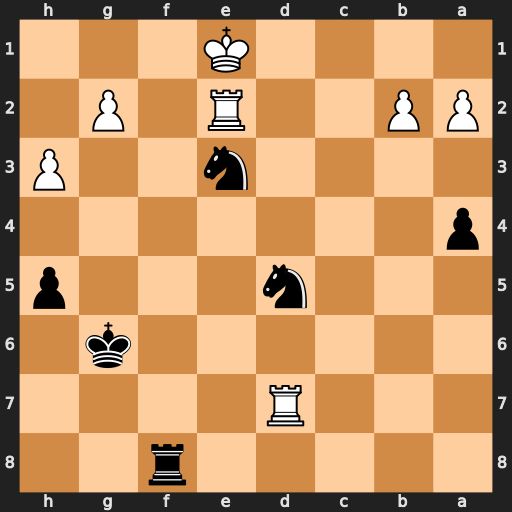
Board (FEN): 5r2/3R4/6k1/3n3p/p7/4n2P/PP2R1P1/4K3
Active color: b
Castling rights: -
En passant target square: -
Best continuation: Rf1+ Kd2 Rd1#